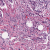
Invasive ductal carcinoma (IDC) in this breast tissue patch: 1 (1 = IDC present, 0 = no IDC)